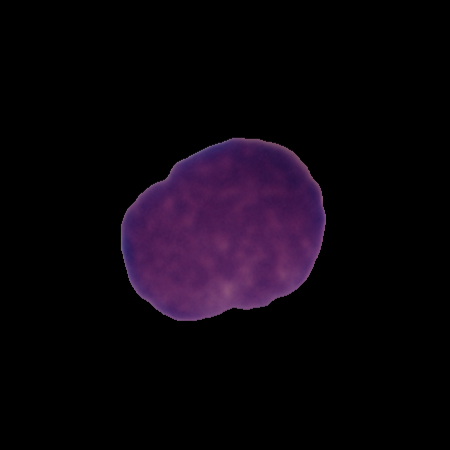
Label: healthy